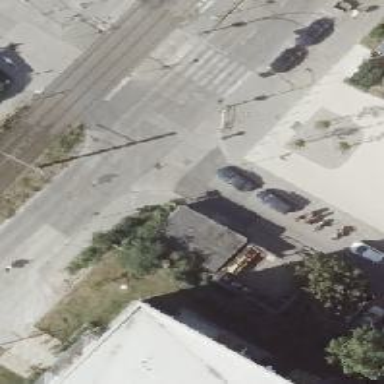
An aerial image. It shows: Uncontrolled road crossing.